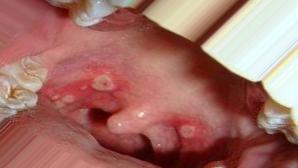
Condition: Mouth Ulcer